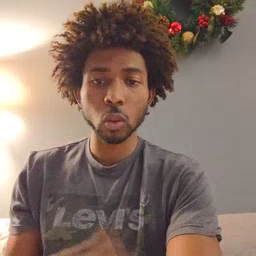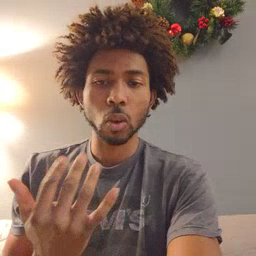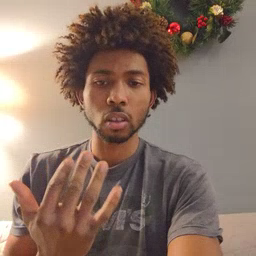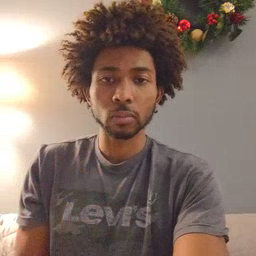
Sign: wait